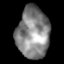
Tissue: lung
Cell type: T cells
Senescence score: 0.1602
Nuclear area (px): 1629
Mean DAPI intensity: 133.151